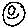
Label: smiley face